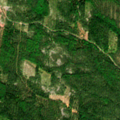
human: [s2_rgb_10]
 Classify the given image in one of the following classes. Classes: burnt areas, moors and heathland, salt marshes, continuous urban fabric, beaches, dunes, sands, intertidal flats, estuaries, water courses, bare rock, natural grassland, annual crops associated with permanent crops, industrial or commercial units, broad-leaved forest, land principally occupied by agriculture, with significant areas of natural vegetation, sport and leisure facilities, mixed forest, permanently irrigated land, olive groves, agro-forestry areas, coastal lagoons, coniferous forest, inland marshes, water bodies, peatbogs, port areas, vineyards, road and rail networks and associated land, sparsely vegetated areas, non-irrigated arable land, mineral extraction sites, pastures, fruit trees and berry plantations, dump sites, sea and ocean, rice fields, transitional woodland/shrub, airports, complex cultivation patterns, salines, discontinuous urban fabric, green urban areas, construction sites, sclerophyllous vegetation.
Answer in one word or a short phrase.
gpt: coniferous forest, mixed forest